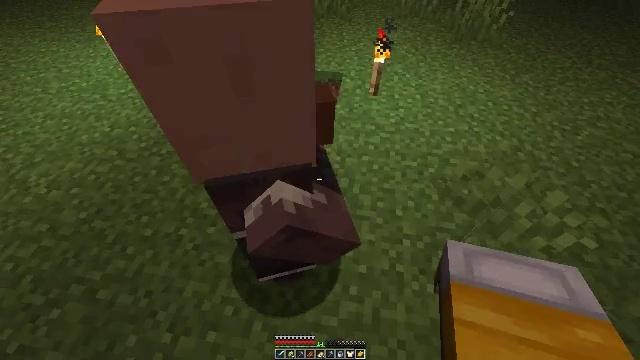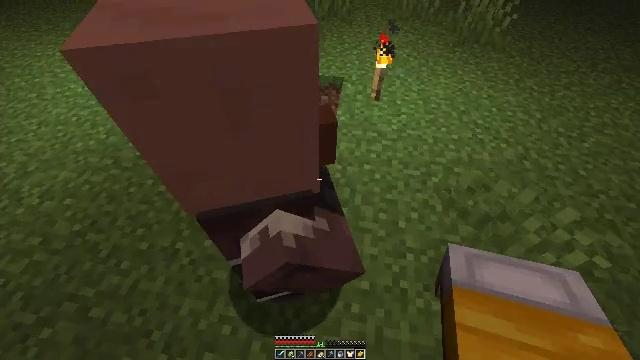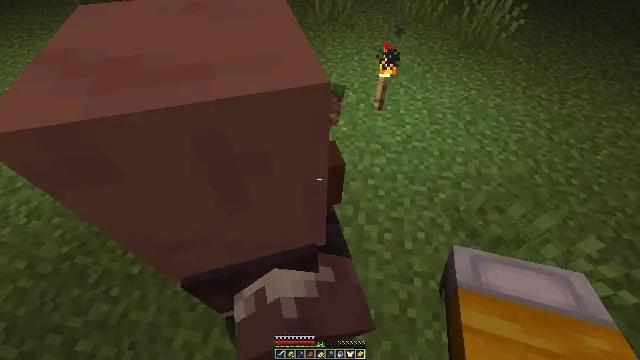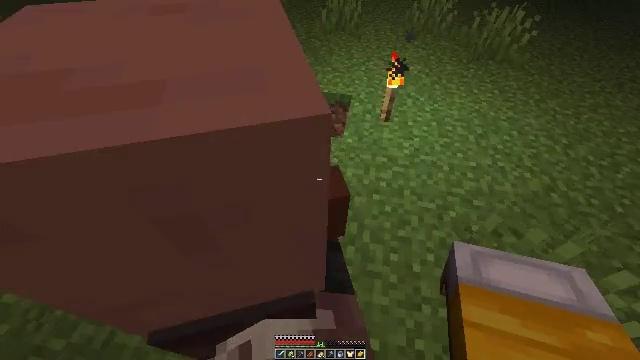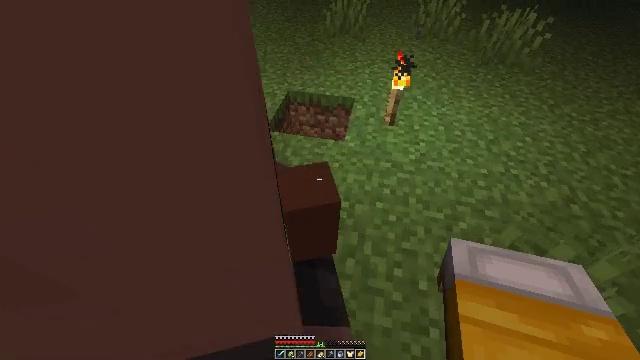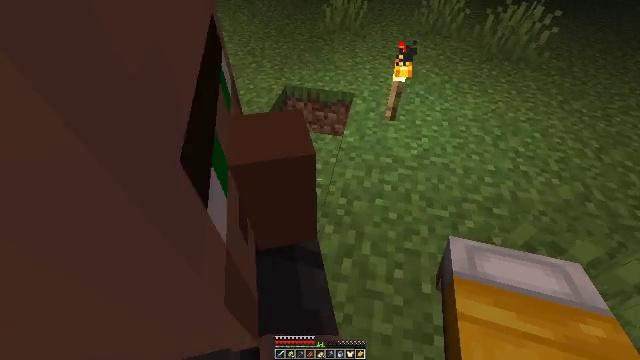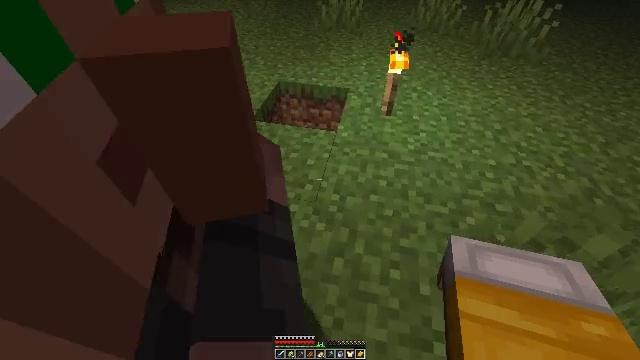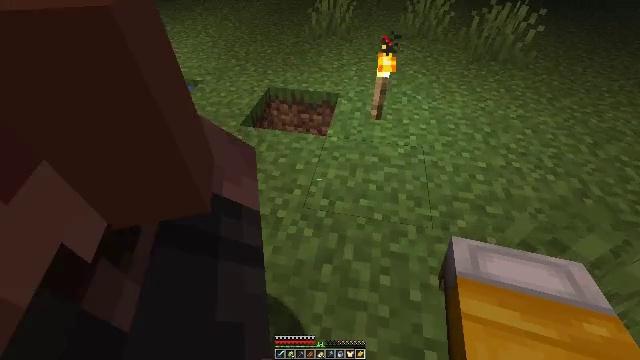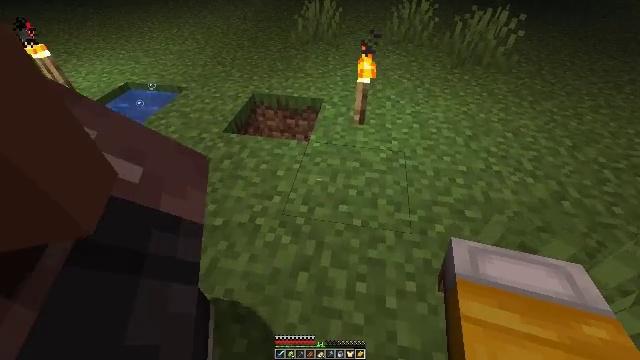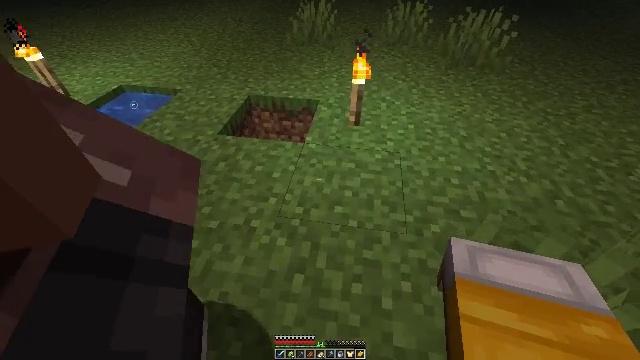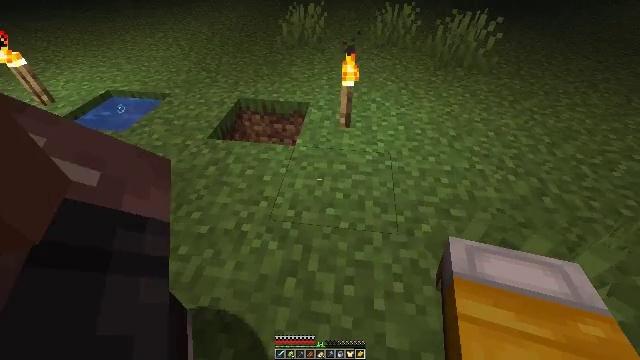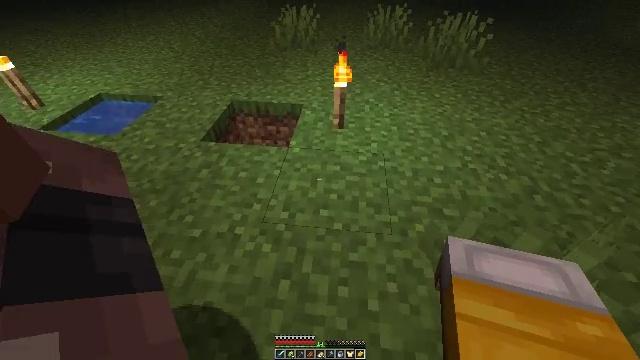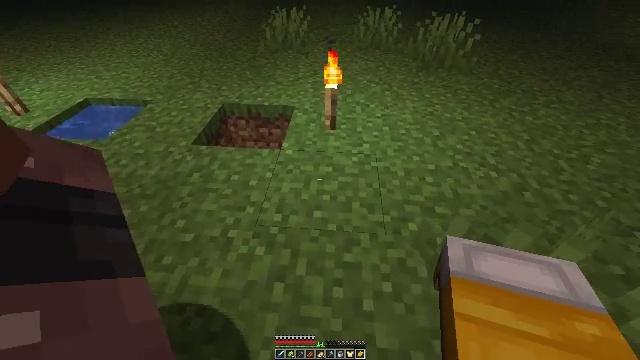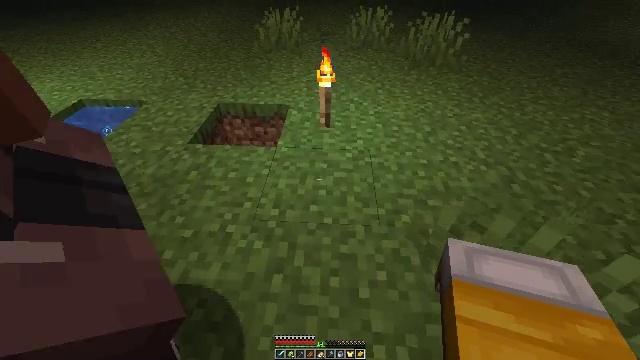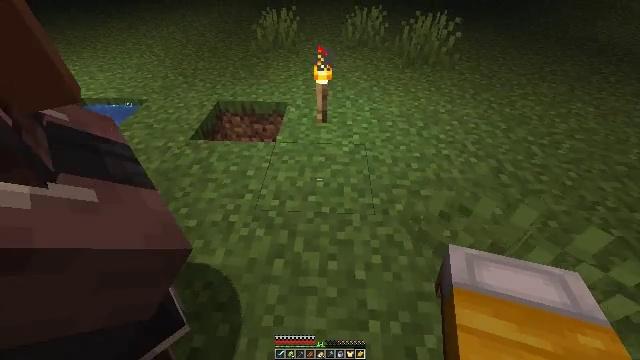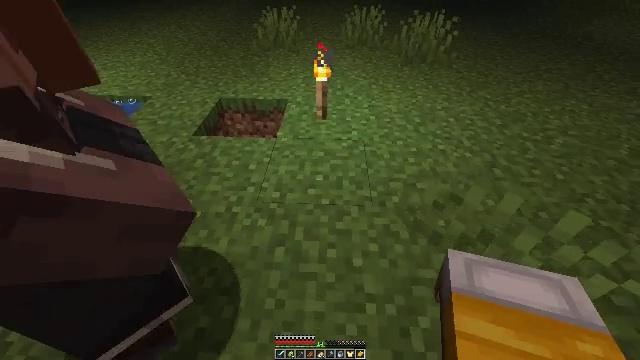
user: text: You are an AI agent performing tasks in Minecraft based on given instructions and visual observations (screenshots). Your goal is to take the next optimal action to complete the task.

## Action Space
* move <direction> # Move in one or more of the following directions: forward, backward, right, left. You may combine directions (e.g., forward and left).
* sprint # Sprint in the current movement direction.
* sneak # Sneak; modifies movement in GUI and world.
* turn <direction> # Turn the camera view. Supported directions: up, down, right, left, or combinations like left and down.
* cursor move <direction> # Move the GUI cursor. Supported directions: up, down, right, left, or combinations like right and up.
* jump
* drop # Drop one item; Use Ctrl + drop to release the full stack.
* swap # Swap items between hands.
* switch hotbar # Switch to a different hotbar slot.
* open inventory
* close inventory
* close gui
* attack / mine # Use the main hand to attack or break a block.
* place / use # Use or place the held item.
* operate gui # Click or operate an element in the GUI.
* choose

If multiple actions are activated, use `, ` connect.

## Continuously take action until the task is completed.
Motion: motion action
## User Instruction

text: Break the orange bed to collect it.
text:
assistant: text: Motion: move forward
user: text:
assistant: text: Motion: move forward
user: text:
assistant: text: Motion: move forward, turn left and up
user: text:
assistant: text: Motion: move forward, turn left and up
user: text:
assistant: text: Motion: no_op
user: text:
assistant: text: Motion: turn up
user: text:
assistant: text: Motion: turn right and up
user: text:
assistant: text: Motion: turn right
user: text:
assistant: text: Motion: no_op
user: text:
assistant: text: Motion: turn right
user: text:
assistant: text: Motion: turn right
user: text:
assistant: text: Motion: turn right
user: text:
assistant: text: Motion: move back, turn right
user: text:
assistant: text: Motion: move back
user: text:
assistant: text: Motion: move back
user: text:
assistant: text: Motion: move back
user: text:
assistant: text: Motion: move back
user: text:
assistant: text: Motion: move back and move left, turn right
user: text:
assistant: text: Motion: move left
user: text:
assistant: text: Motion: move left, turn right
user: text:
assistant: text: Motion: move left
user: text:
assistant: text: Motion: no_op
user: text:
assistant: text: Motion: no_op
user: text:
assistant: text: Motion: no_op
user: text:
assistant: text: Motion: no_op
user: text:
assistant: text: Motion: no_op
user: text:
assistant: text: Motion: no_op
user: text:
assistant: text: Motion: move forward
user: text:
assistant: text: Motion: move forward
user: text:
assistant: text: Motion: move forward